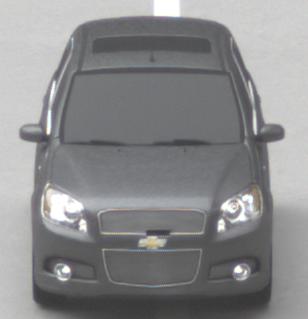
Make: Chevrolet
Model: Aveo 1.2
Detailed model: Aveo
Model produced from: 2008/06
Model produced until: 2011/01
Doors: 3
Color: gray
Road condition: dry road
Daytime: midday
Contrast: low contrast